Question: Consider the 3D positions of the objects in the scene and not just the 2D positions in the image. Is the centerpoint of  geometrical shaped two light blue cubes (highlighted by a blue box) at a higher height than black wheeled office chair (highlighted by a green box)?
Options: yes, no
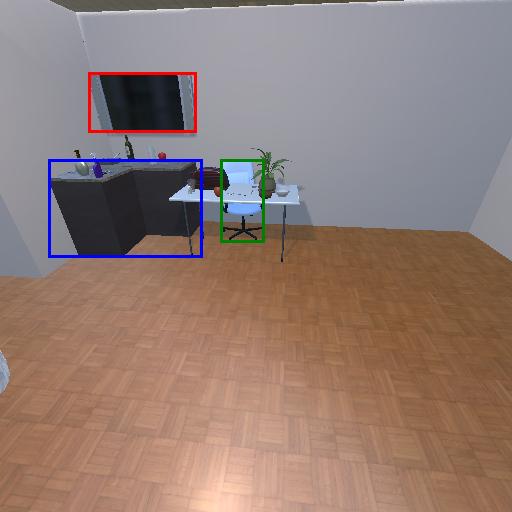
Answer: yes